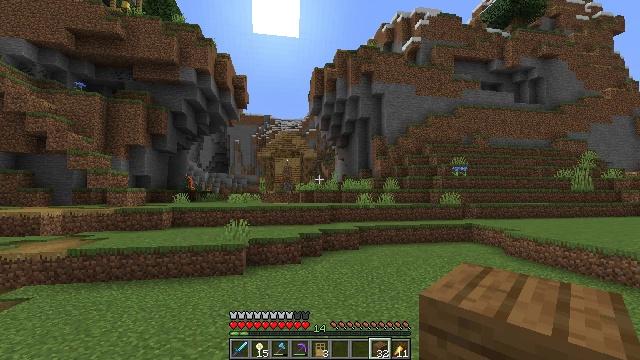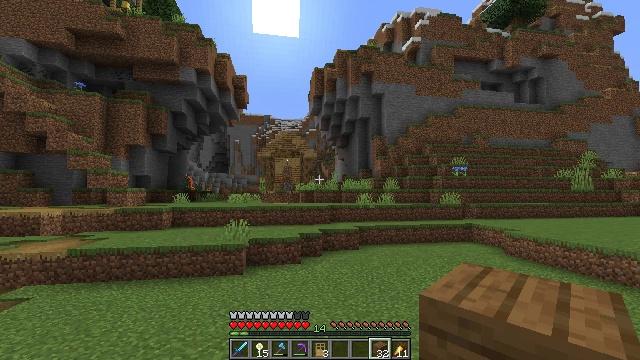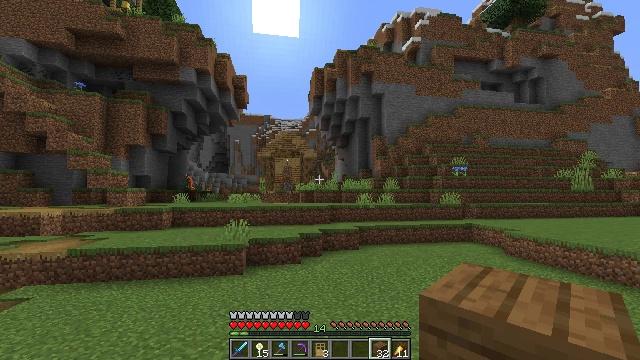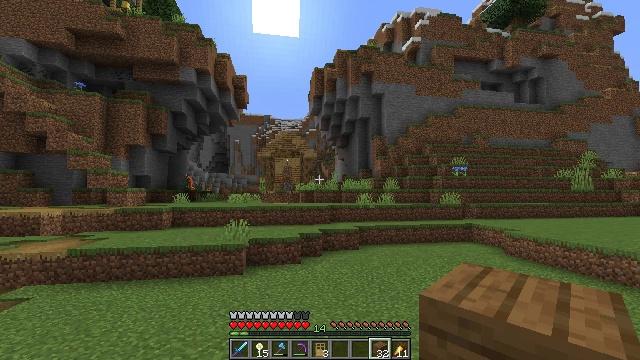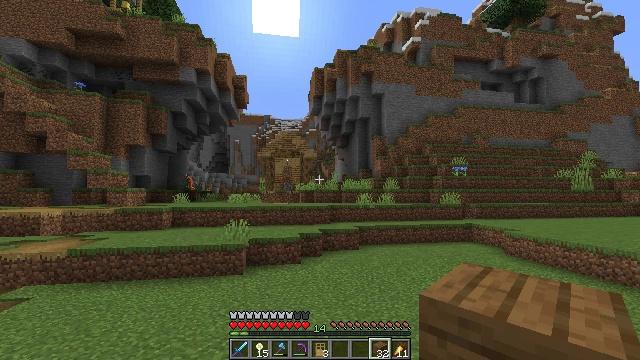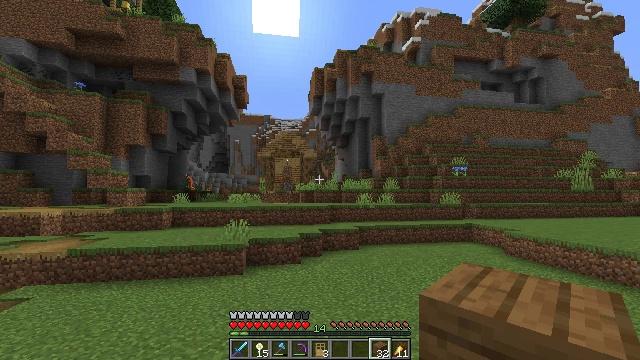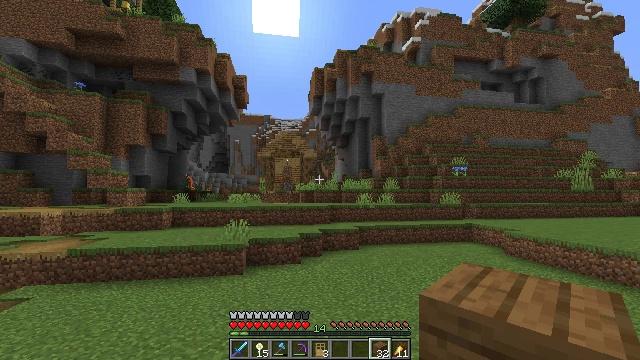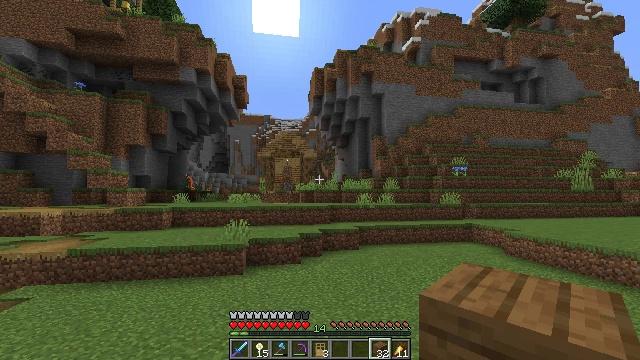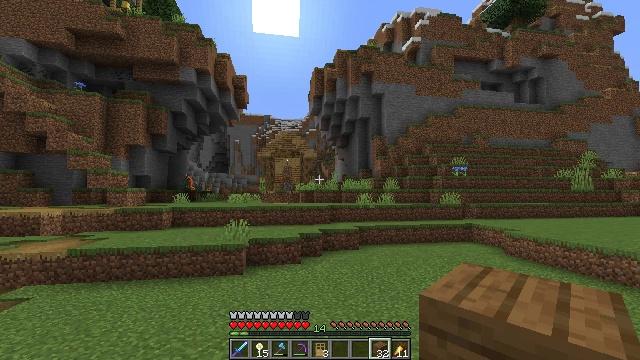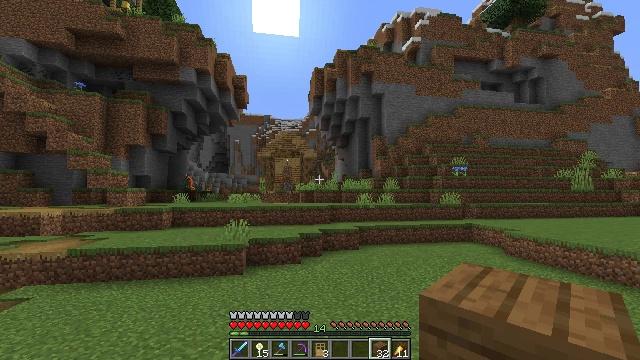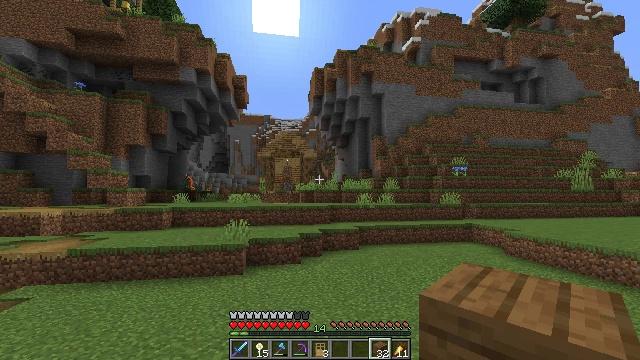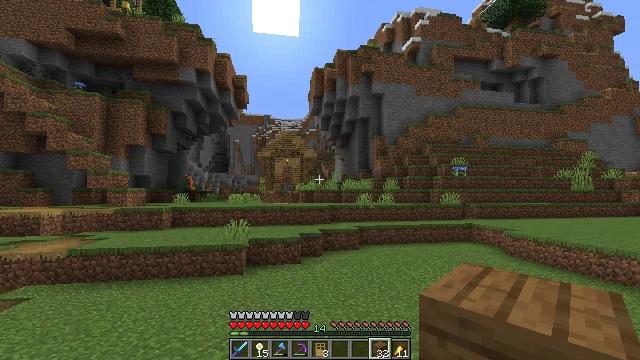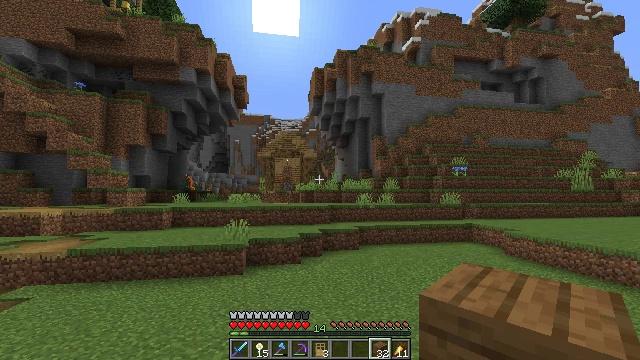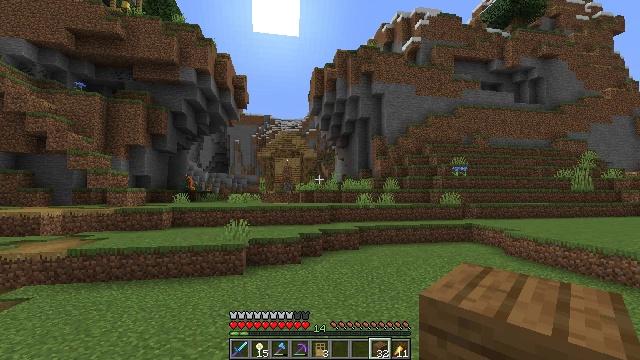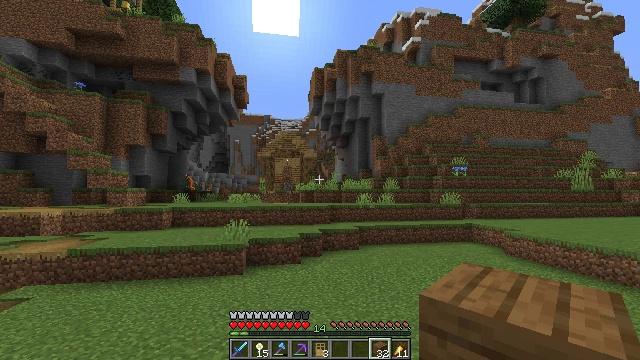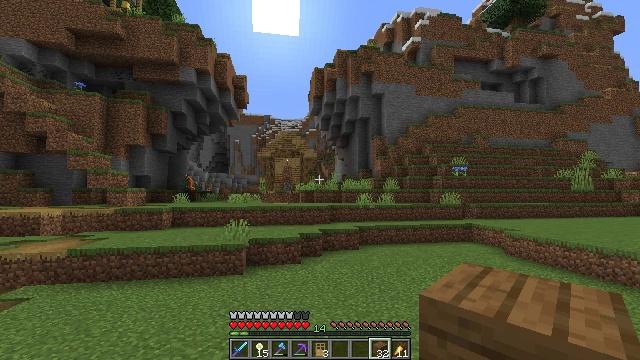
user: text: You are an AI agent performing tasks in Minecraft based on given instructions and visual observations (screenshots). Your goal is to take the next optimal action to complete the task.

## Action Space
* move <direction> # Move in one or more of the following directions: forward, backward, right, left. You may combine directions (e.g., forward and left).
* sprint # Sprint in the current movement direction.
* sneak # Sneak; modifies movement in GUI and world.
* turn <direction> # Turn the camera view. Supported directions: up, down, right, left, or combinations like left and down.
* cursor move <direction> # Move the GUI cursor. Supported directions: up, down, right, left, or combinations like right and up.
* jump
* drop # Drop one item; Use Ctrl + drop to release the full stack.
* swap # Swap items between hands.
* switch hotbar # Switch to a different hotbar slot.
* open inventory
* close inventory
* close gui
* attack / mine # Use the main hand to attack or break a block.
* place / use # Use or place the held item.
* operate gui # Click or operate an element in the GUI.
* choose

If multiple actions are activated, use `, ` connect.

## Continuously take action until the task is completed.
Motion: motion action
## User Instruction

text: Remove the tall grass to clear the area.
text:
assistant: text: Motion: no_op
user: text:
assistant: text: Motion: no_op
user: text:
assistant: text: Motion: no_op
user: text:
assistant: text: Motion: no_op
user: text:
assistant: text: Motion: no_op
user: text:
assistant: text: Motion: no_op
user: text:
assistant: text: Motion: no_op
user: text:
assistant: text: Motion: no_op
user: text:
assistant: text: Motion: no_op
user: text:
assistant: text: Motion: no_op
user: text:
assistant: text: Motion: no_op
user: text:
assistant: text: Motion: no_op
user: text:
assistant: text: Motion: no_op
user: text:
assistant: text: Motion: no_op
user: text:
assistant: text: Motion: no_op
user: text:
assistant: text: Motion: no_op
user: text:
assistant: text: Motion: no_op
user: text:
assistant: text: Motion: no_op
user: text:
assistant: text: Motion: no_op
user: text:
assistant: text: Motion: no_op
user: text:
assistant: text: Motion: no_op
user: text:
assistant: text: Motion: no_op
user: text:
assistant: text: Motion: no_op
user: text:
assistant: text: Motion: no_op
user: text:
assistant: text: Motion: no_op
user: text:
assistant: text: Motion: no_op
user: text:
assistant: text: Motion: no_op
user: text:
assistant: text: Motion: no_op
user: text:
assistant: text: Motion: no_op
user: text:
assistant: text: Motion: no_op